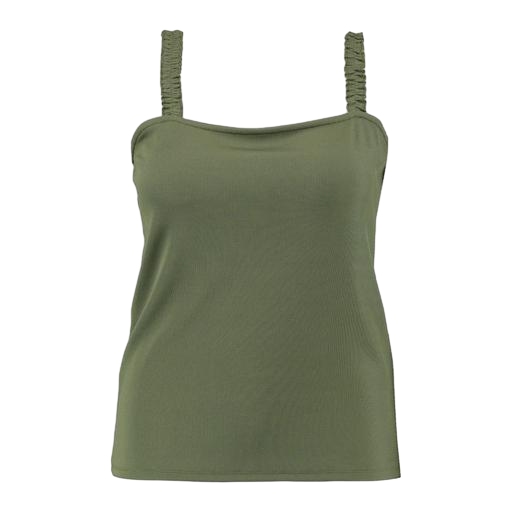
green women's cami, moss green tank top, green tank top, white background